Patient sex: F
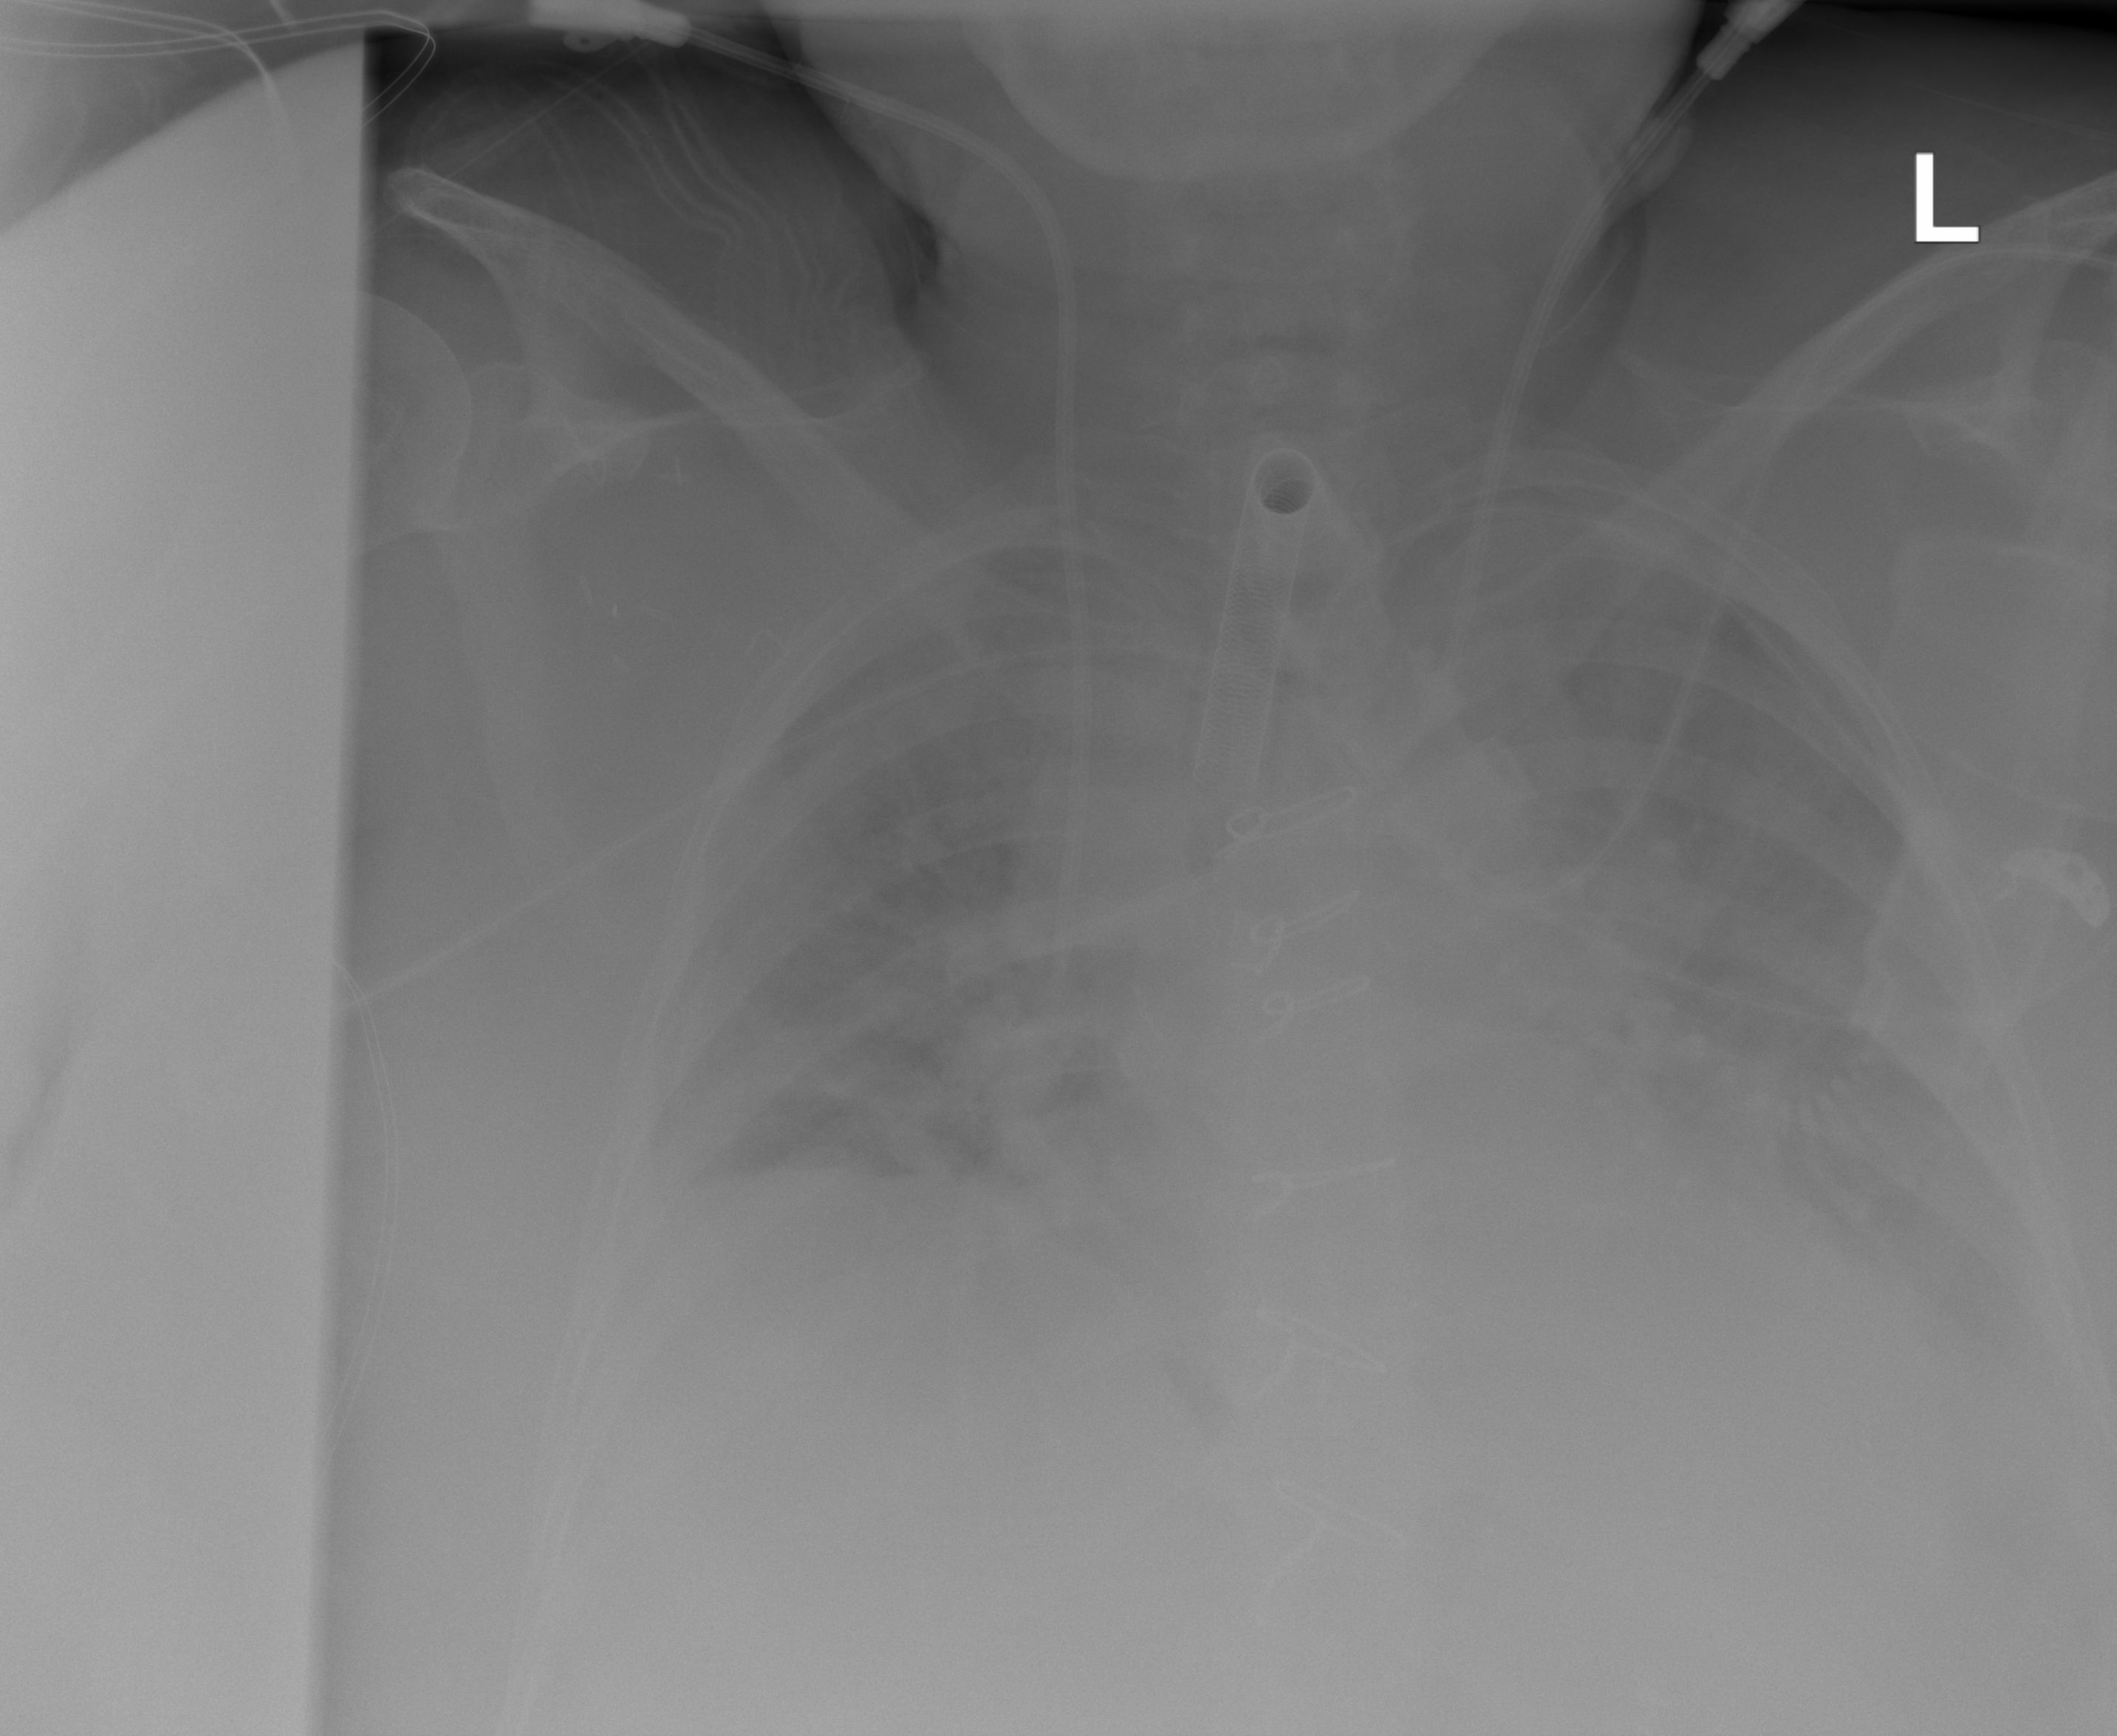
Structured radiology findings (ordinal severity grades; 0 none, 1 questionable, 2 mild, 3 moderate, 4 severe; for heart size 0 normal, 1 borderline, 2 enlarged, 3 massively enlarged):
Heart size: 1
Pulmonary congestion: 3
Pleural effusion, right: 3
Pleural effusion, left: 3
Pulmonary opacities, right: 3
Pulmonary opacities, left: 3
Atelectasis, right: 2
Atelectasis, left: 2